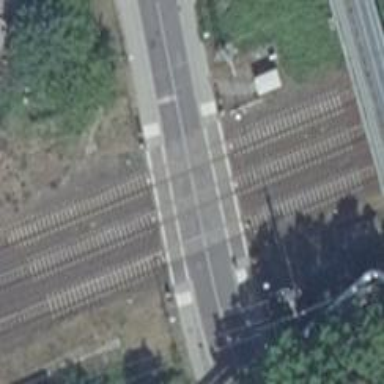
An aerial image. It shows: Railway crossing with traffic signals and double half barrier.